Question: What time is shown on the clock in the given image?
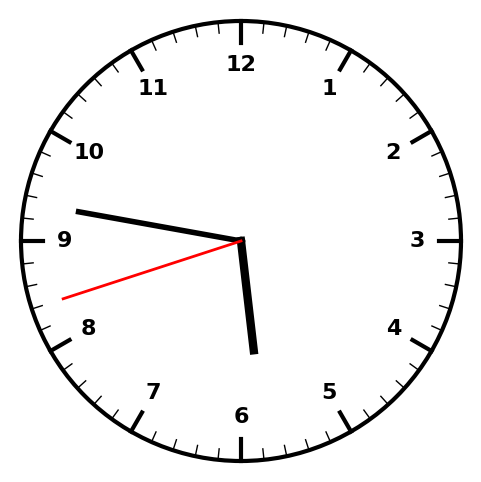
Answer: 05:46:42